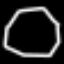
Label: octagon